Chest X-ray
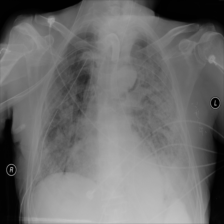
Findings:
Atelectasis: negative
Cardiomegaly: negative
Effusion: positive
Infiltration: positive
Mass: negative
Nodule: negative
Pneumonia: negative
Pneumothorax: positive
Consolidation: positive
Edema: negative
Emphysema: negative
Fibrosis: negative
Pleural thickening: negative
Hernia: negative